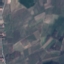
Land use / land cover: PermanentCrop